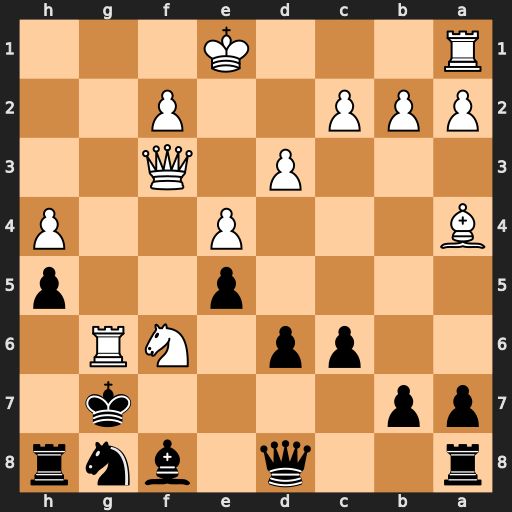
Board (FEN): r2q1bnr/pp4k1/2pp1NR1/4p2p/B3P2P/3P1Q2/PPP2P2/R3K3
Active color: b
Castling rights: Q
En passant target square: -
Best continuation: Kxg6 Qf5+ Kg7